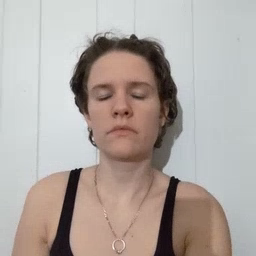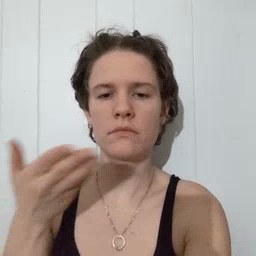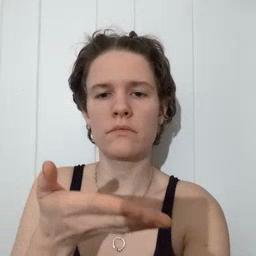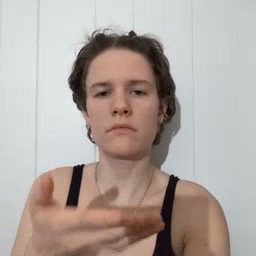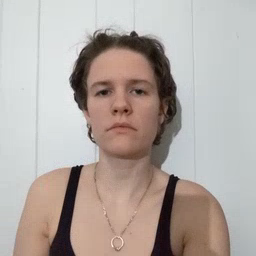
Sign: there